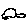
Label: car